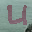
Label: 4